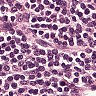
Metastatic tissue present: no